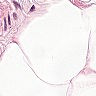
Metastatic tissue present: no